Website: apple
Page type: payment
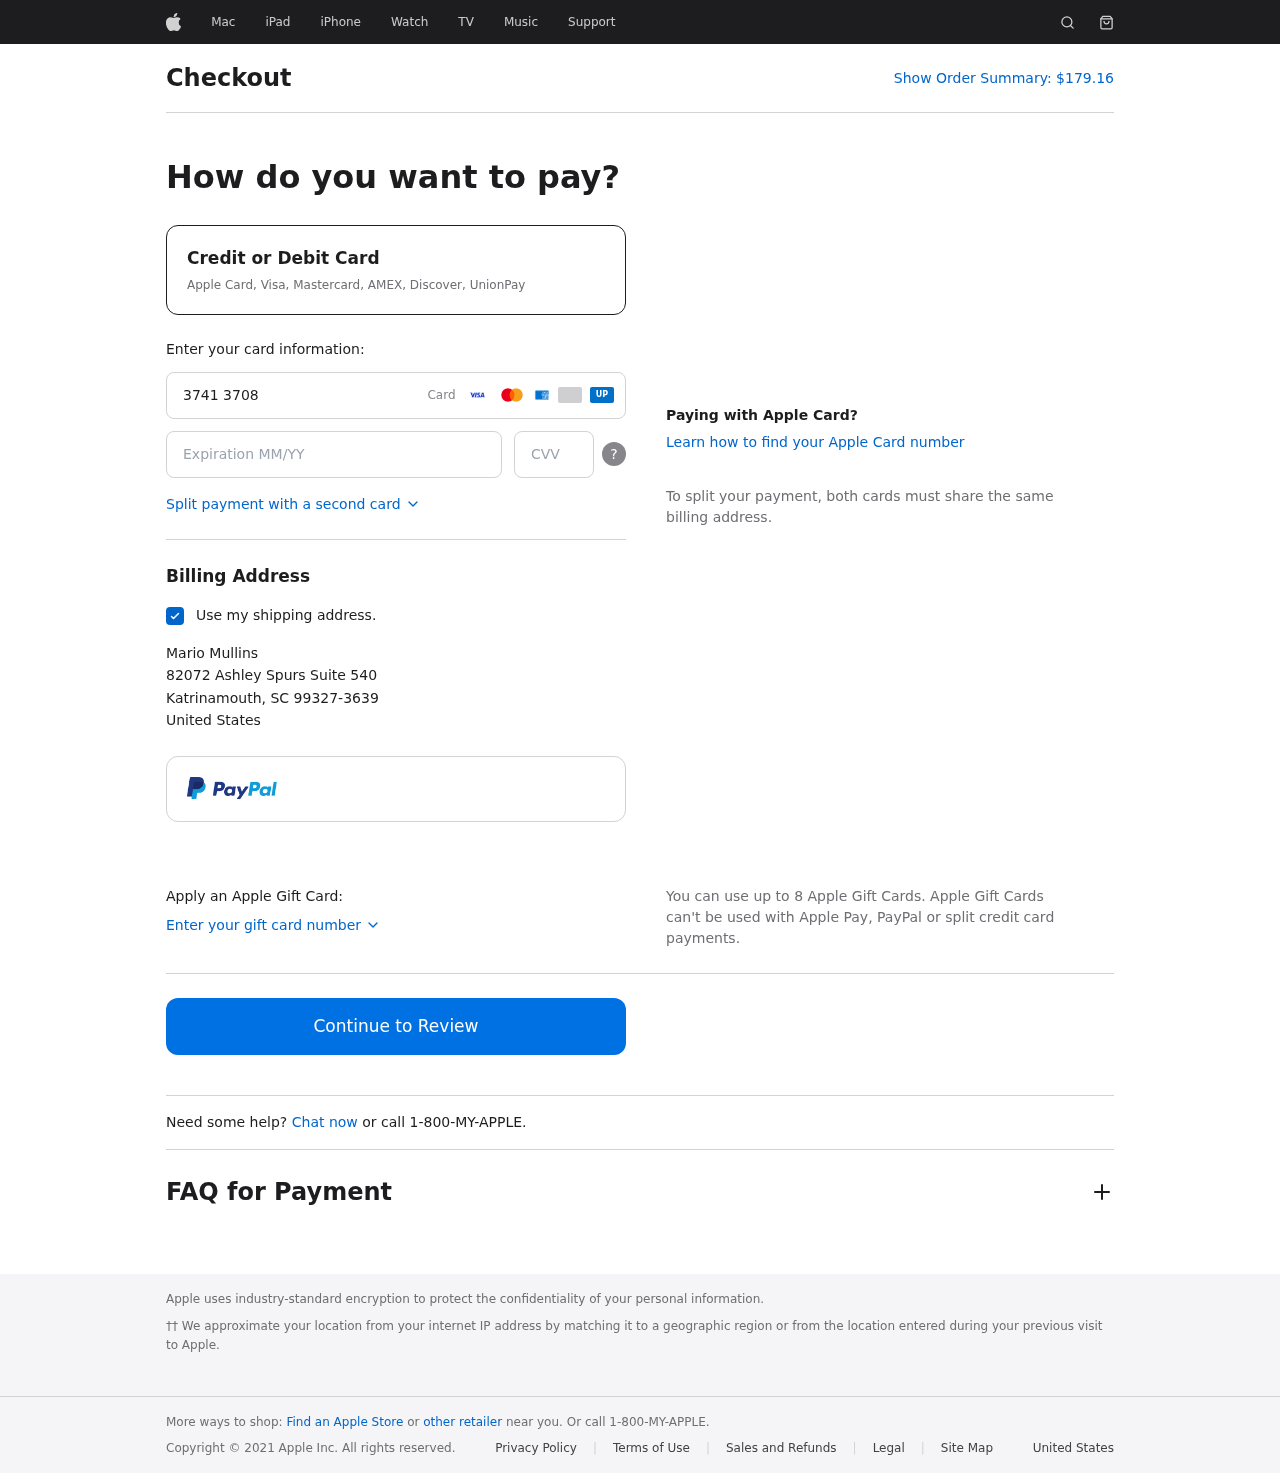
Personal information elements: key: PII_CARD_CVV
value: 1319
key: PII_CARD_EXPIRY
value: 12/28
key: PII_CARD_NUMBER
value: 3741 3708 0442 328
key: PII_CITY
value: Katrinamouth
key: PII_COUNTRY
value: United States
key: PII_FULLNAME
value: Mario Mullins
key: PII_POSTCODE_FULL
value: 99327-3639
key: PII_STATE_ABBR
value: SC
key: PII_STREET
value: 82072 Ashley Spurs Suite 540
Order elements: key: ORDER_TOTAL
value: $179.16